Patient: sex F, age 80
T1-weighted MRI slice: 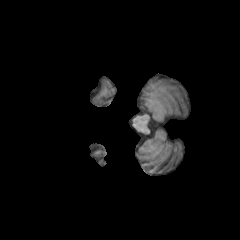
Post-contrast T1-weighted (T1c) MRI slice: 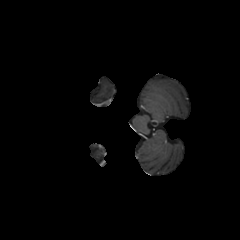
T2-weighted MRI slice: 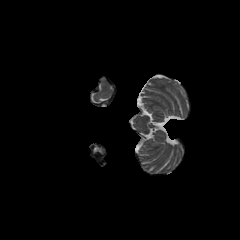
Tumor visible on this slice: no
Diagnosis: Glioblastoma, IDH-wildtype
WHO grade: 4